Question: The title says it all. Until then I did not know this convention using the mipmap folder to design icons. Finally, by using the wizard for creating icons in the IDE "Image Asset", Android Studio itself creates the 5 icons variations ('hdpi, mdpi, xhdpi, xxhdpi, xxxhdpi') in mipmap folder... But only makes him the type of asset is launcher icon, if "action bar and tab icons" icon is created in the drawable folder. That's right? It's some kind of bug? <URL>?
Example:

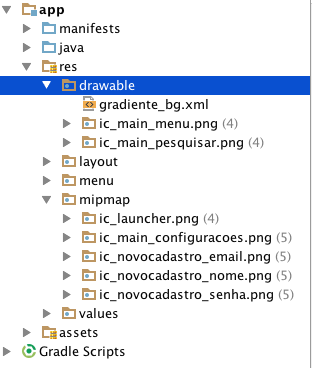
Answer: > That's right?
Yes.
> It's some kind of bug?
No.
> What is the standard for mipmap and drawable?
Well, there are two:
- Original Standard That Is Still Fine for 99.9% of Apps: ignore 'mipmap' and use 'drawable' for everything- Google's New Poorly-Documented Standard: your launcher icons go in 'mipmap', while all other drawables go in 'drawable'.